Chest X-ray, AP view. Patient: 59 years old, sex F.
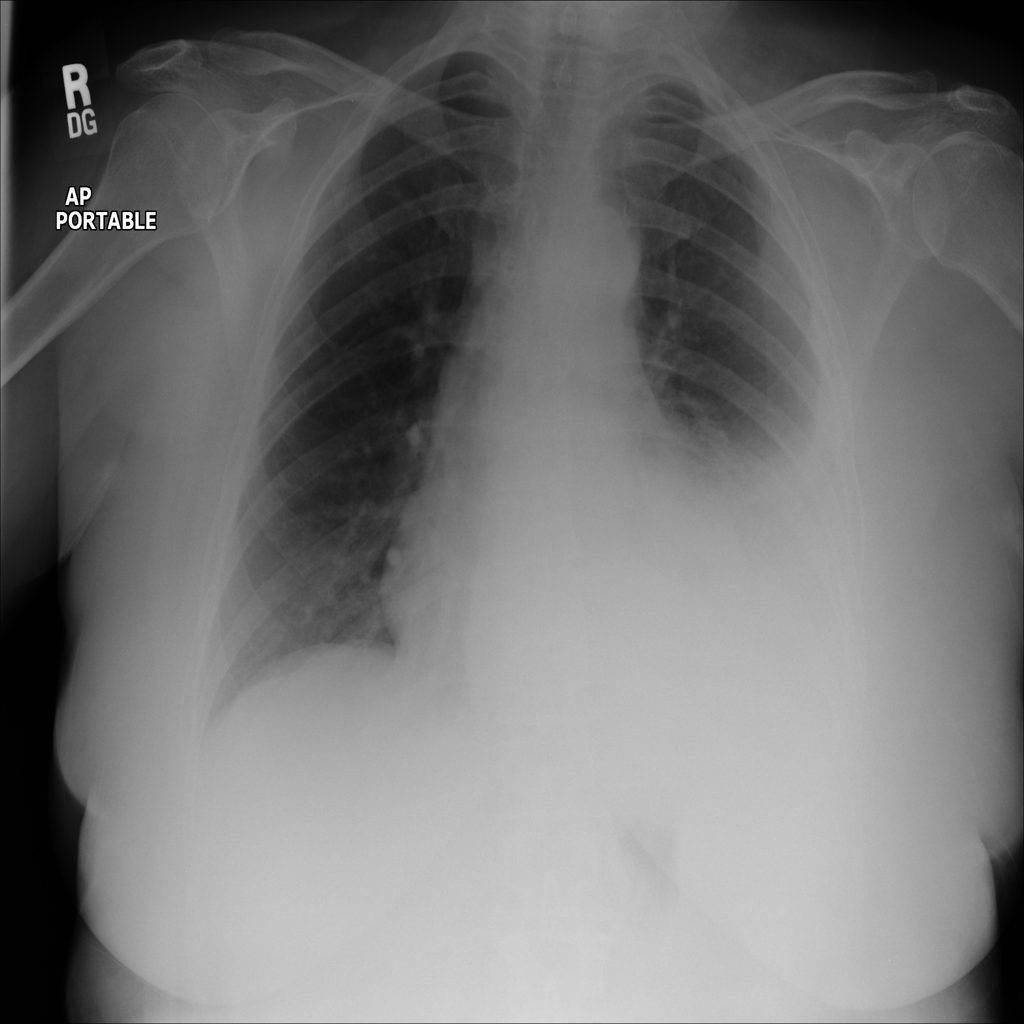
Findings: Consolidation, Effusion, Mass